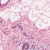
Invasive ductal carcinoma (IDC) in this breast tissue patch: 0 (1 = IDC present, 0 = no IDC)